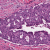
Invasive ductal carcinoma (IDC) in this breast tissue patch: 1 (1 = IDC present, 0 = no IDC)